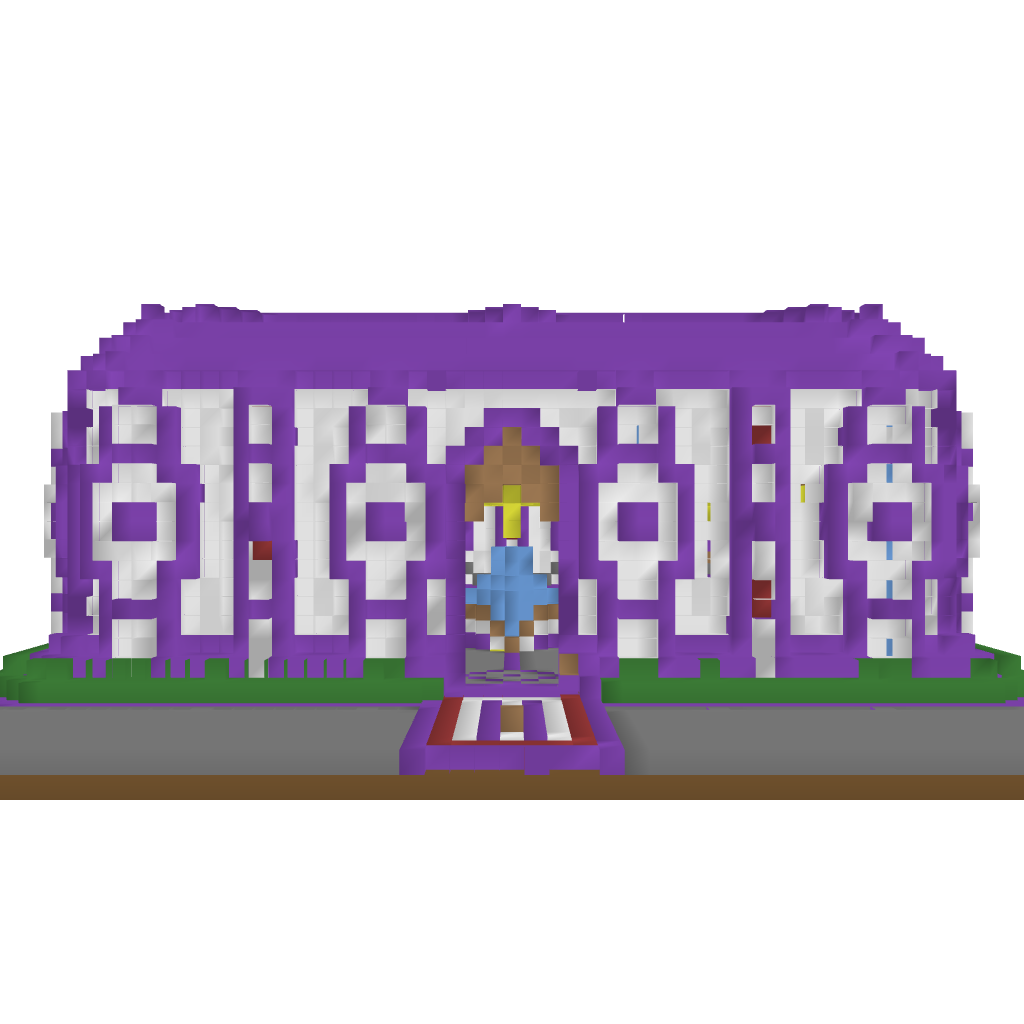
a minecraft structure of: Meeting Hall 24 blocks high with some grass around the building and purple roof and lot of white glass